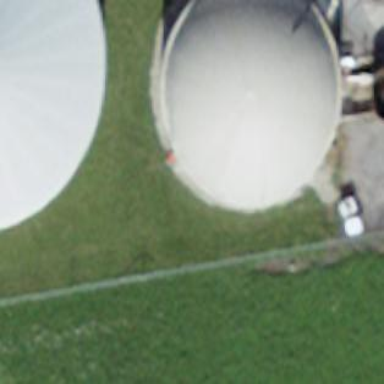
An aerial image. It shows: Storage tank building.